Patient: sex M, age 71
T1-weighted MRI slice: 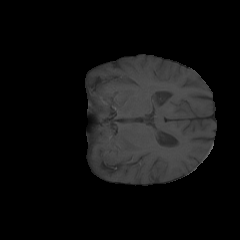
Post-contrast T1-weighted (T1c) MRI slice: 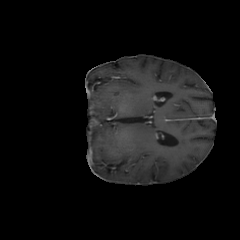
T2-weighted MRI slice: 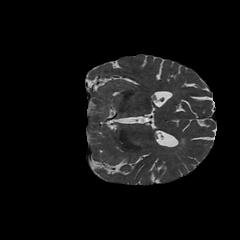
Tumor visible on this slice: no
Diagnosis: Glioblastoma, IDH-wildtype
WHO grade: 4